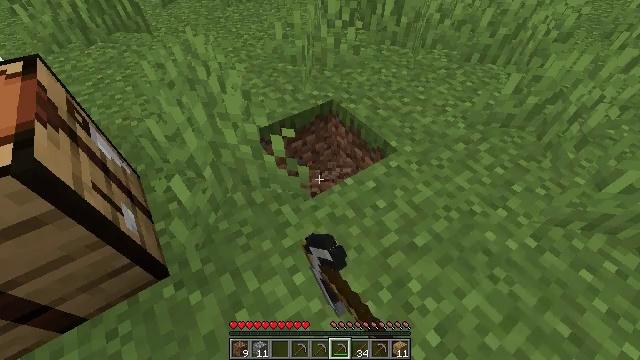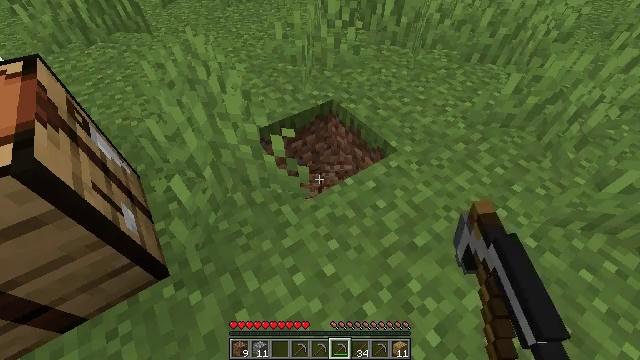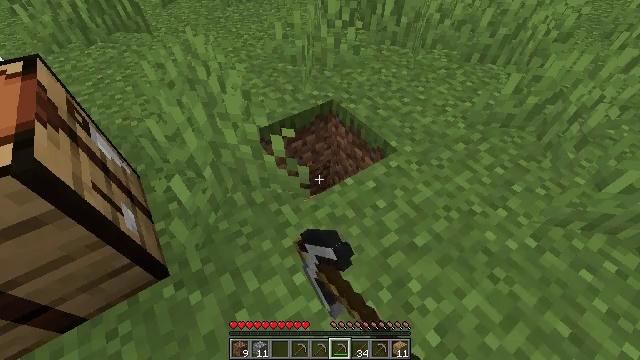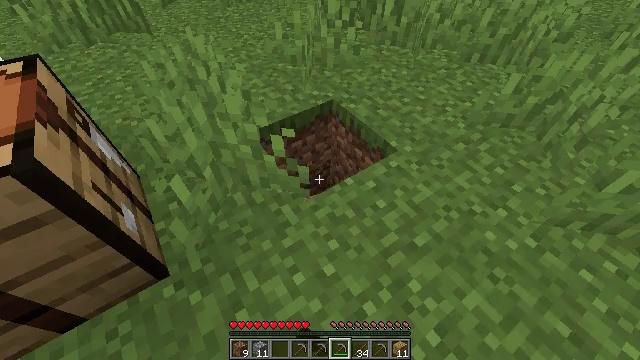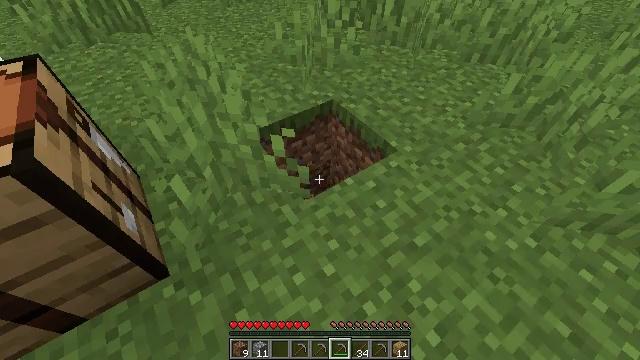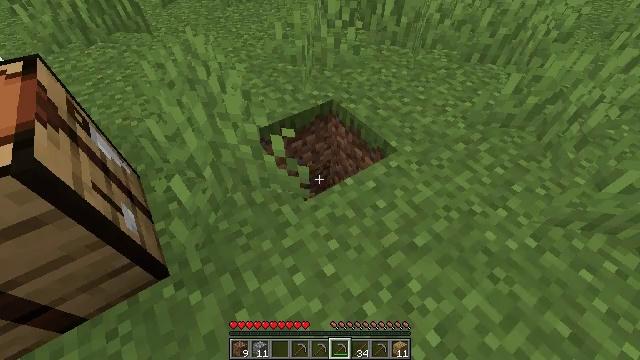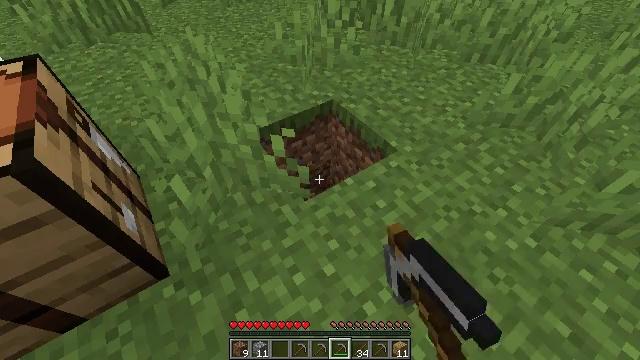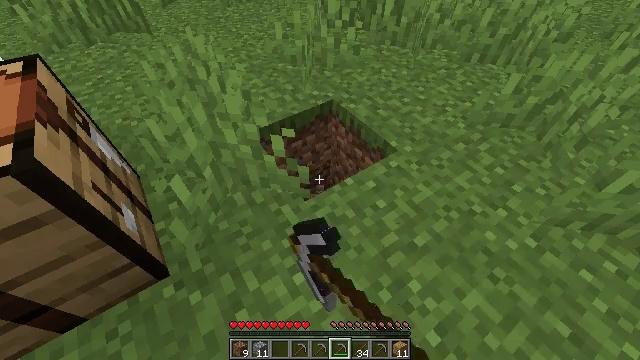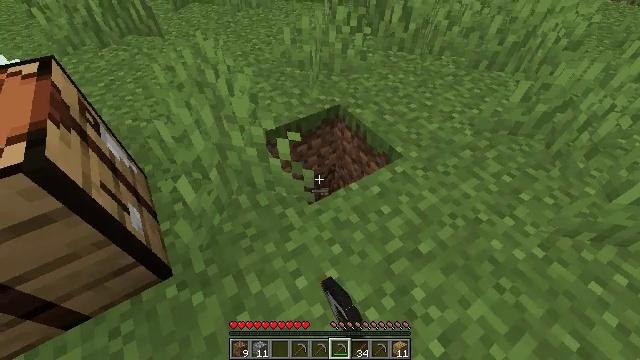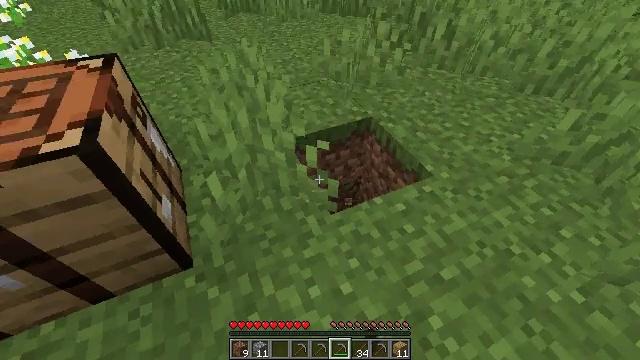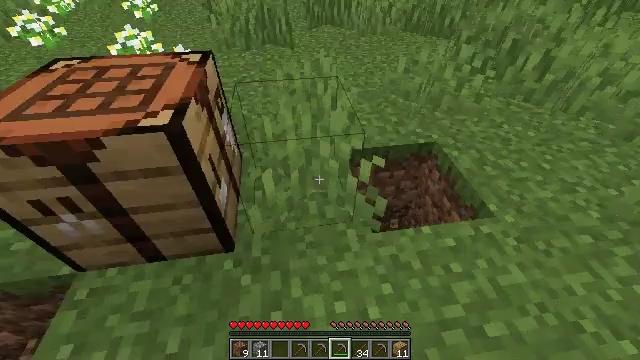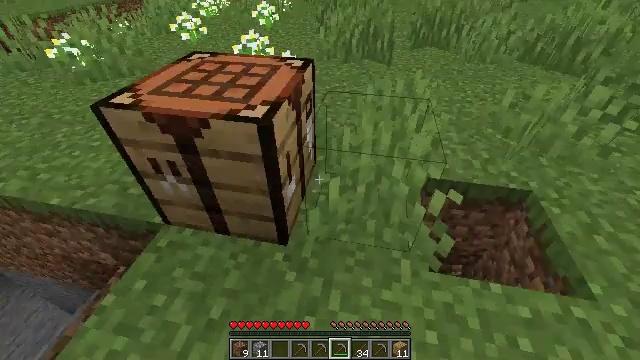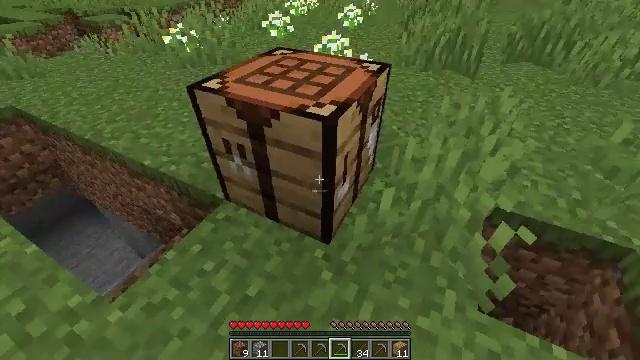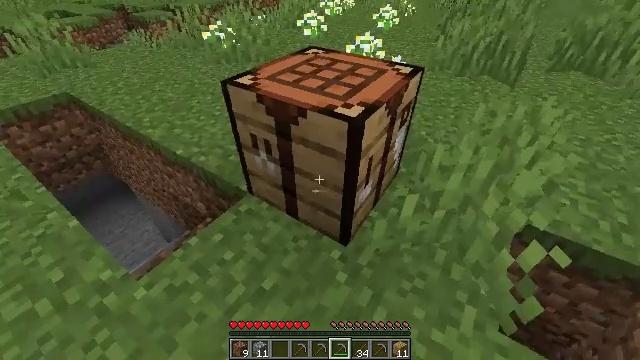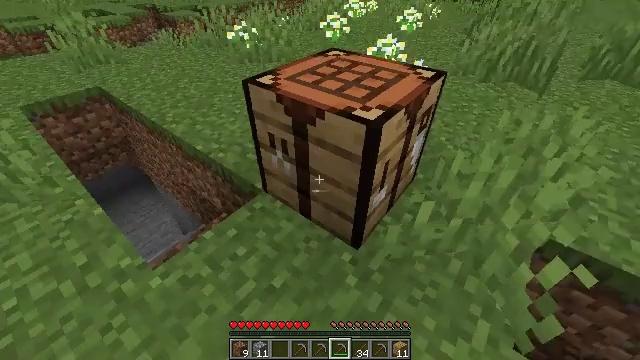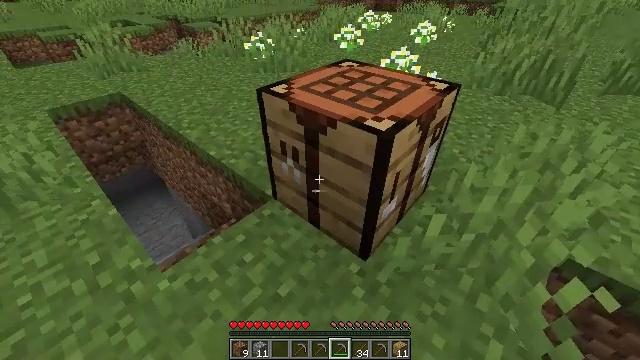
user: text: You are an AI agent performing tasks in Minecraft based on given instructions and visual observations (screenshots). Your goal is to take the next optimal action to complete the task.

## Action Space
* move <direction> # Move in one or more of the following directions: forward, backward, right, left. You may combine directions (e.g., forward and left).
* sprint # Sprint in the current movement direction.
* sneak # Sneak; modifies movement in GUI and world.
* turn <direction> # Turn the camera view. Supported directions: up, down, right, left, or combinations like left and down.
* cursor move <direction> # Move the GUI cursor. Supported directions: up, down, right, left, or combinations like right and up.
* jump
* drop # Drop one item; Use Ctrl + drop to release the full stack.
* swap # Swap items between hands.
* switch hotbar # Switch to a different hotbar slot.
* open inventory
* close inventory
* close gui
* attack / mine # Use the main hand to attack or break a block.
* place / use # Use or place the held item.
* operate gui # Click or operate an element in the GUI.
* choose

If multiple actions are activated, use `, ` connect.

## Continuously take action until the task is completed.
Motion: motion action
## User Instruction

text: Mine block crafting table.
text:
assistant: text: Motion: attack / mine
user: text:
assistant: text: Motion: attack / mine
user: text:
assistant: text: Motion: attack / mine
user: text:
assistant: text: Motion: attack / mine
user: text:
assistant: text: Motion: attack / mine
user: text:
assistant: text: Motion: attack / mine
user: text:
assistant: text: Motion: attack / mine
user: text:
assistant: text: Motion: turn left
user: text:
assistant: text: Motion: turn left and up
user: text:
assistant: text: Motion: turn left and up
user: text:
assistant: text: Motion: turn left and up
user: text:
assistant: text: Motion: turn left
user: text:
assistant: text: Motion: turn left
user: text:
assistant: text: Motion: turn left
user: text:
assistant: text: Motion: turn left and up
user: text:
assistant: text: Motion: turn up
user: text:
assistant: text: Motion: no_op
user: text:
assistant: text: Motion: no_op
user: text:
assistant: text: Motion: no_op
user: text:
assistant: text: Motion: no_op
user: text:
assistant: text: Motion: no_op
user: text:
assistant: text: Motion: no_op
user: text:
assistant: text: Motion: attack / mine
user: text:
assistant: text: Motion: attack / mine
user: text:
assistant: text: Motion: attack / mine
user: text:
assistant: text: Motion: attack / mine
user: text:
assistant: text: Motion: attack / mine
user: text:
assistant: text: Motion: attack / mine
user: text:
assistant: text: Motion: attack / mine
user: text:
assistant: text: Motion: attack / mine